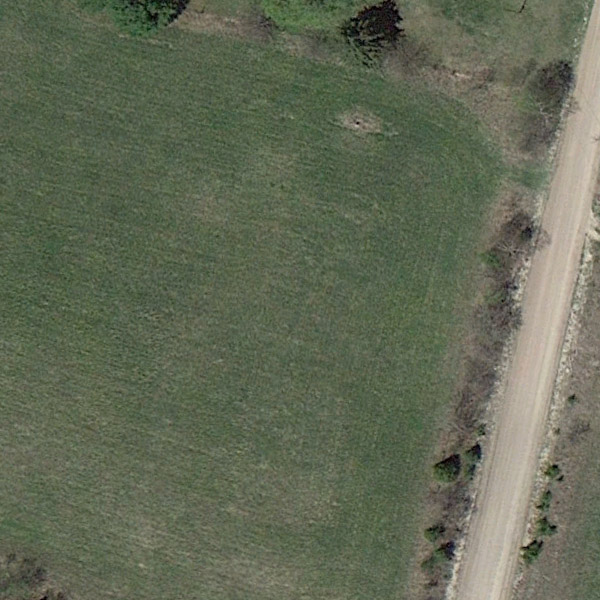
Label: Meadow